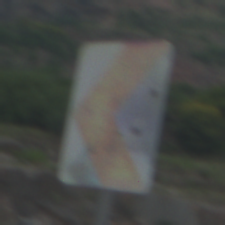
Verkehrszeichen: RichtungstafelnInKurvenKleinRechts
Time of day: MorningAfternoon
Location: Outdoor (Nature)
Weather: PartlyCloudy
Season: NotSpecified
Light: Natural